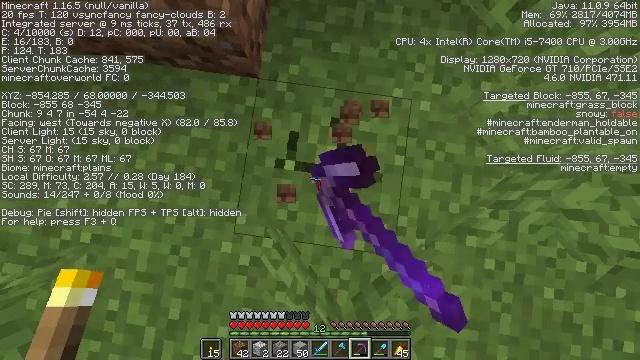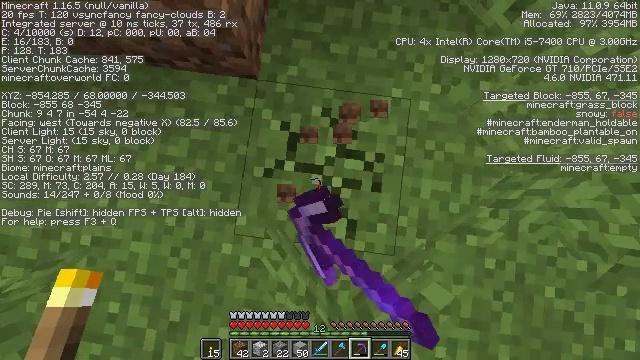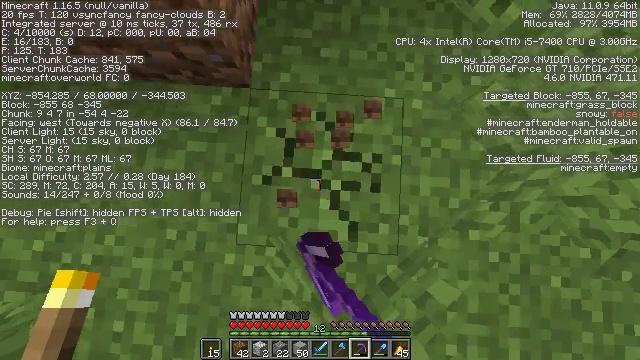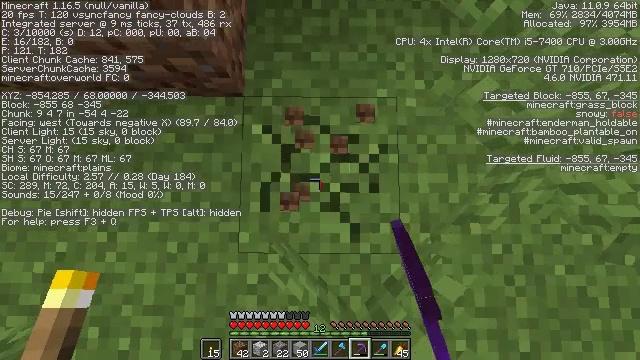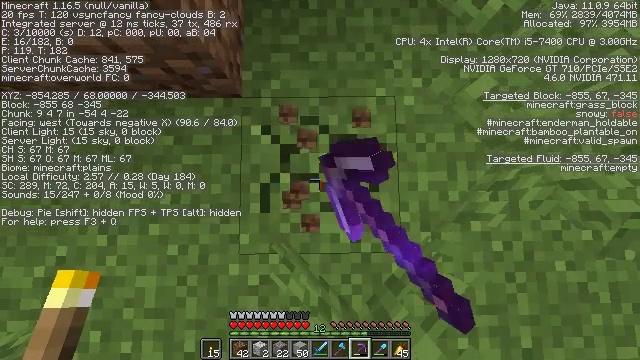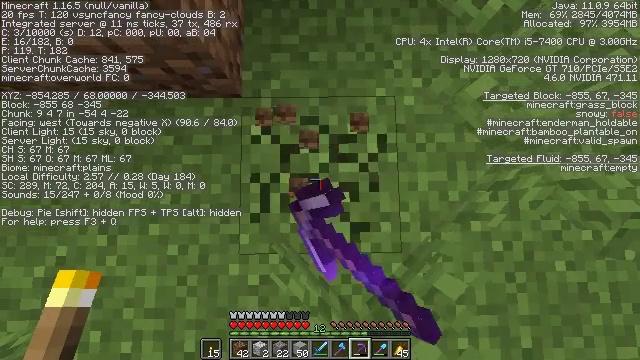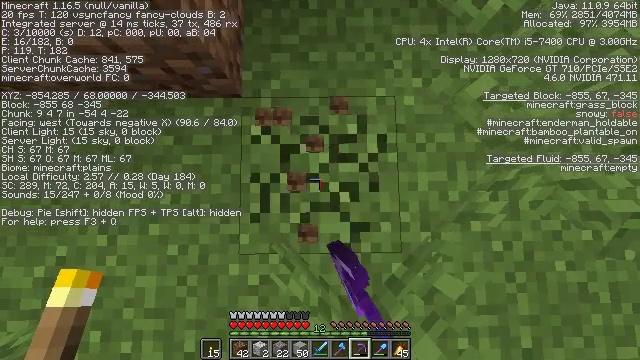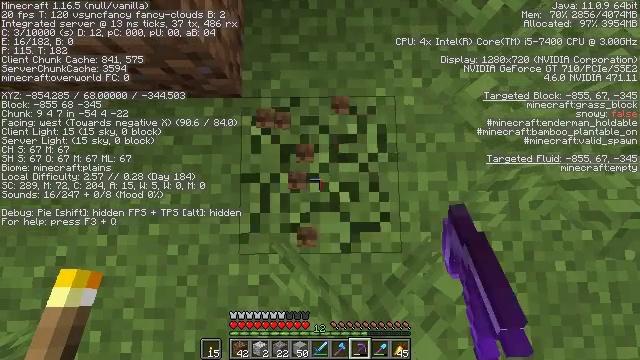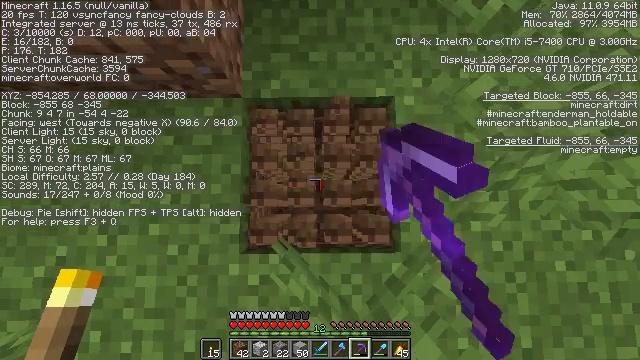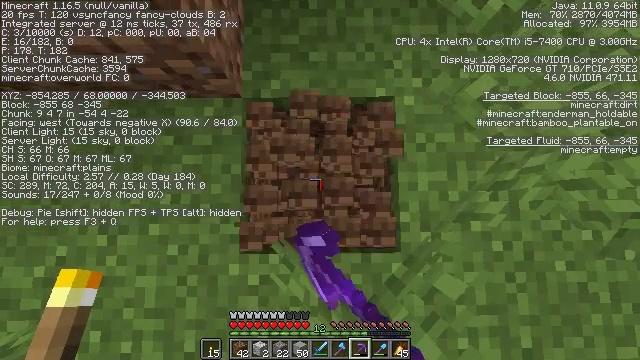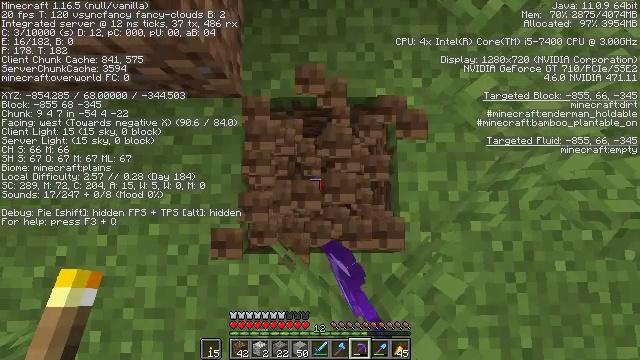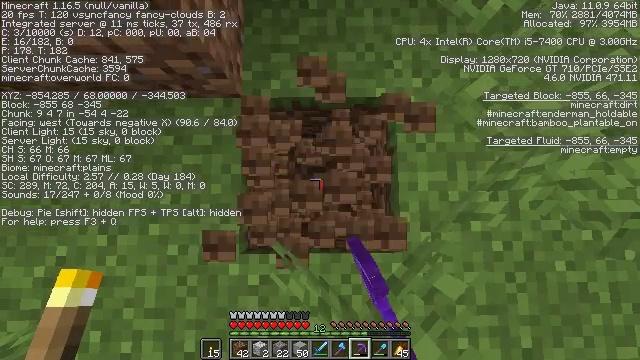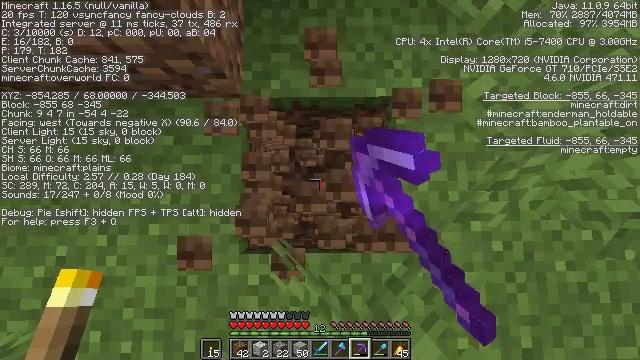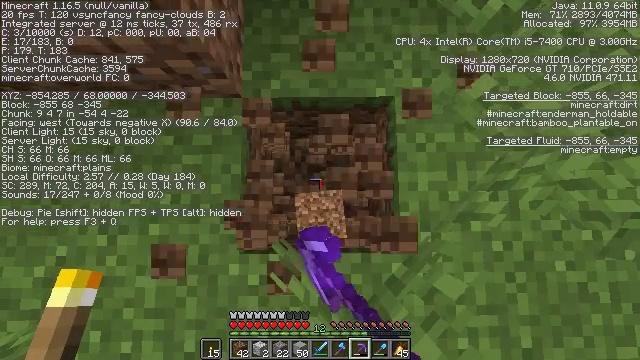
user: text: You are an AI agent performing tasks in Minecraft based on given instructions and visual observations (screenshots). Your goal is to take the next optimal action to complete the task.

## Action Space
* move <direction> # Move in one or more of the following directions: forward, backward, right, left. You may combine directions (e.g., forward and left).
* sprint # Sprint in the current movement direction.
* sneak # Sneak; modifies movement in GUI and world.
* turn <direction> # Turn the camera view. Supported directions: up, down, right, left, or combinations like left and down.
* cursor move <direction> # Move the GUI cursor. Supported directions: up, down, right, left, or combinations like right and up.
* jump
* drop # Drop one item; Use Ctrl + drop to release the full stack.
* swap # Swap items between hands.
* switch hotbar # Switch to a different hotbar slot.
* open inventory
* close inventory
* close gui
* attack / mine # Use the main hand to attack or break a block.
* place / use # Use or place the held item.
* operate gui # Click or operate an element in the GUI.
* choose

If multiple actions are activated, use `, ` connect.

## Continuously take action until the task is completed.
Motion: motion action
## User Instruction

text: Gather grass block for landscaping.
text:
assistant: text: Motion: attack / mine
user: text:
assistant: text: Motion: turn right, attack / mine
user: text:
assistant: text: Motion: turn right, attack / mine
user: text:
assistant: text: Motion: attack / mine
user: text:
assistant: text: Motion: attack / mine
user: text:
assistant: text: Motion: attack / mine
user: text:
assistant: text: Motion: attack / mine
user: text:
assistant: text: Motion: attack / mine
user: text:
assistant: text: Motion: attack / mine
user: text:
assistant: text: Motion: attack / mine
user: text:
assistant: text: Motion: attack / mine
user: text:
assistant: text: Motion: attack / mine
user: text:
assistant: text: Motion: attack / mine
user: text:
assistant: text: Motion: attack / mine